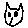
Label: cat